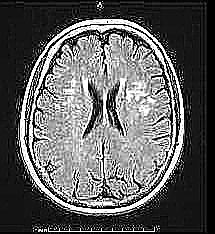
Label: notumor